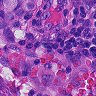
Metastatic tissue present: yes